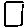
Label: square